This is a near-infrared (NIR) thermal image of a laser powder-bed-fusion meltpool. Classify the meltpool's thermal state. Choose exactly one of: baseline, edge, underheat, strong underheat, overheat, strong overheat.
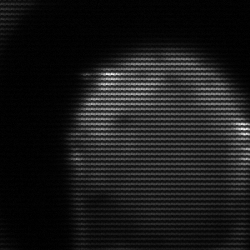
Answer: edge